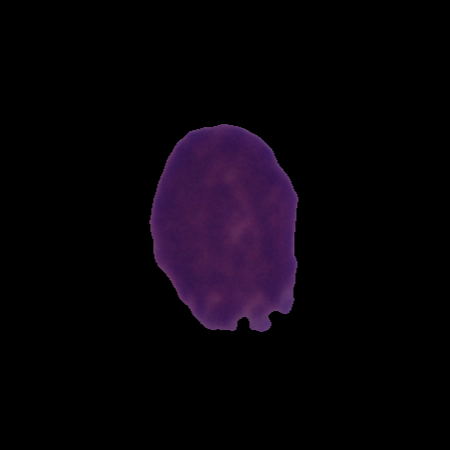
Label: cancer